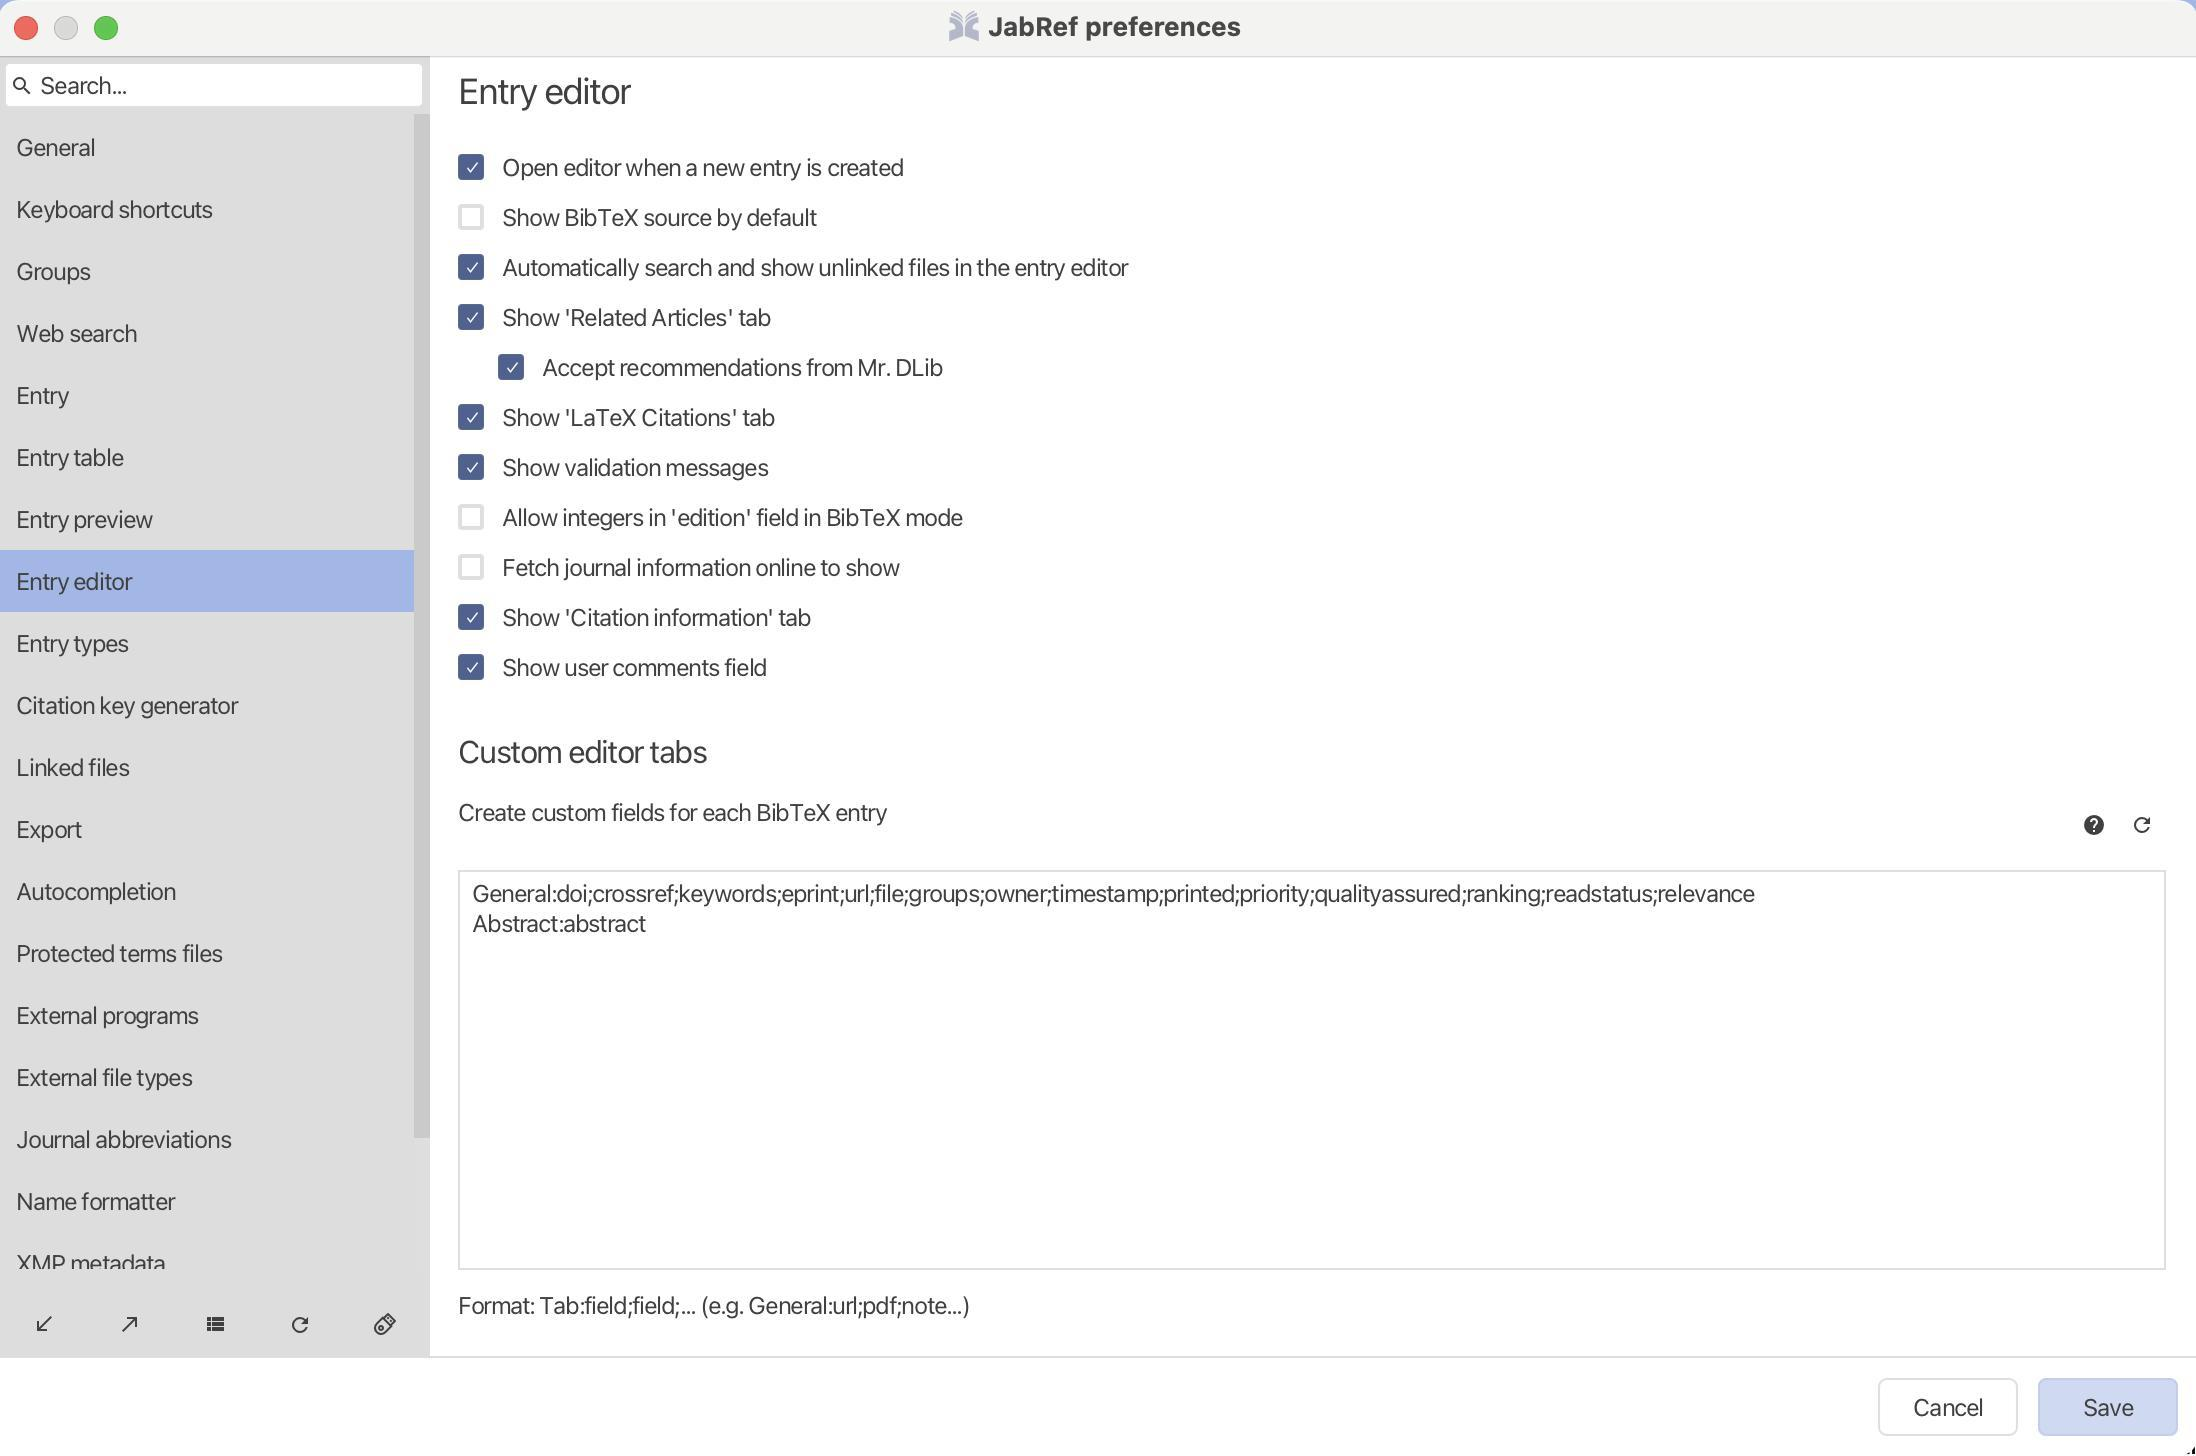
Accessibility tree:
{"name": "JabRef_preferences", "role": "AXWindow", "description": null, "role_description": "звичайне вікно", "value": null, "position": "314.00;193.00", "size": "1100;728", "children": [{"name": null, "role": "No role", "description": null, "role_description": "dialog", "value": null, "position": "0.00;28.00", "size": "1100;700", "children": [{"name": null, "role": "AXButton", "description": "Cancel", "role_description": "кнопка", "value": null, "position": "940.00;689.00", "size": "70;29", "children": []}, {"name": null, "role": "AXButton", "description": "Save", "role_description": "кнопка", "value": null, "position": "1020.00;689.00", "size": "70;29", "children": []}, {"name": null, "role": "AXTextField", "description": null, "role_description": "текстове поле", "value": "Search...", "position": "3.00;31.00", "size": "210;23", "children": [{"name": null, "role": "AXStaticText", "description": null, "role_description": "текст", "value": "Search...", "position": "21.00;35.00", "size": "43;15", "children": []}, {"name": null, "role": "AXStaticText", "description": null, "role_description": "текст", "value": "", "position": "21.00;35.00", "size": "0;15", "children": []}, {"name": null, "role": "AXStaticText", "description": null, "role_description": "текст", "value": null, "position": "6.00;35.50", "size": "12;14", "children": []}]}, {"name": null, "role": "AXTable", "description": null, "role_description": "list", "value": null, "position": "0.00;57.00", "size": "216;580", "children": [{"name": "General", "role": "AXRow", "description": null, "role_description": "рядок таблиці", "value": null, "position": "1.00;58.00", "size": "207;31", "children": [{"name": null, "role": "AXStaticText", "description": null, "role_description": "текст", "value": "General", "position": "9.00;66.00", "size": "39;15", "children": []}]}, {"name": "Keyboard_shortcuts", "role": "AXRow", "description": null, "role_description": "рядок таблиці", "value": null, "position": "1.00;89.00", "size": "207;31", "children": [{"name": null, "role": "AXStaticText", "description": null, "role_description": "текст", "value": "Keyboard shortcuts", "position": "9.00;97.00", "size": "98;15", "children": []}]}, {"name": "Groups", "role": "AXRow", "description": null, "role_description": "рядок таблиці", "value": null, "position": "1.00;120.00", "size": "207;31", "children": [{"name": null, "role": "AXStaticText", "description": null, "role_description": "текст", "value": "Groups", "position": "9.00;128.00", "size": "37;15", "children": []}]}, {"name": "Web_search", "role": "AXRow", "description": null, "role_description": "рядок таблиці", "value": null, "position": "1.00;151.00", "size": "207;31", "children": [{"name": null, "role": "AXStaticText", "description": null, "role_description": "текст", "value": "Web search", "position": "9.00;159.00", "size": "60;15", "children": []}]}, {"name": "Entry", "role": "AXRow", "description": null, "role_description": "рядок таблиці", "value": null, "position": "1.00;182.00", "size": "207;31", "children": [{"name": null, "role": "AXStaticText", "description": null, "role_description": "текст", "value": "Entry", "position": "9.00;190.00", "size": "26;15", "children": []}]}, {"name": "Entry_table", "role": "AXRow", "description": null, "role_description": "рядок таблиці", "value": null, "position": "1.00;213.00", "size": "207;31", "children": [{"name": null, "role": "AXStaticText", "description": null, "role_description": "текст", "value": "Entry table", "position": "9.00;221.00", "size": "53;15", "children": []}]}, {"name": "Entry_preview", "role": "AXRow", "description": null, "role_description": "рядок таблиці", "value": null, "position": "1.00;244.00", "size": "207;31", "children": [{"name": null, "role": "AXStaticText", "description": null, "role_description": "текст", "value": "Entry preview", "position": "9.00;252.00", "size": "68;15", "children": []}]}, {"name": "Entry_editor", "role": "AXRow", "description": null, "role_description": "рядок таблиці", "value": null, "position": "1.00;275.00", "size": "207;31", "children": [{"name": null, "role": "AXStaticText", "description": null, "role_description": "текст", "value": "Entry editor", "position": "9.00;283.00", "size": "58;15", "children": []}]}, {"name": "Entry_types", "role": "AXRow", "description": null, "role_description": "рядок таблиці", "value": null, "position": "1.00;306.00", "size": "207;31", "children": [{"name": null, "role": "AXStaticText", "description": null, "role_description": "текст", "value": "Entry types", "position": "9.00;314.00", "size": "56;15", "children": []}]}, {"name": "Citation_key_generator", "role": "AXRow", "description": null, "role_description": "рядок таблиці", "value": null, "position": "1.00;337.00", "size": "207;31", "children": [{"name": null, "role": "AXStaticText", "description": null, "role_description": "текст", "value": "Citation key generator", "position": "9.00;345.00", "size": "110;15", "children": []}]}, {"name": "Linked_files", "role": "AXRow", "description": null, "role_description": "рядок таблиці", "value": null, "position": "1.00;368.00", "size": "207;31", "children": [{"name": null, "role": "AXStaticText", "description": null, "role_description": "текст", "value": "Linked files", "position": "9.00;376.00", "size": "56;15", "children": []}]}, {"name": "Export", "role": "AXRow", "description": null, "role_description": "рядок таблиці", "value": null, "position": "1.00;399.00", "size": "207;31", "children": [{"name": null, "role": "AXStaticText", "description": null, "role_description": "текст", "value": "Export", "position": "9.00;407.00", "size": "33;15", "children": []}]}, {"name": "Autocompletion", "role": "AXRow", "description": null, "role_description": "рядок таблиці", "value": null, "position": "1.00;430.00", "size": "207;31", "children": [{"name": null, "role": "AXStaticText", "description": null, "role_description": "текст", "value": "Autocompletion", "position": "9.00;438.00", "size": "80;15", "children": []}]}, {"name": "Protected_terms_files", "role": "AXRow", "description": null, "role_description": "рядок таблиці", "value": null, "position": "1.00;461.00", "size": "207;31", "children": [{"name": null, "role": "AXStaticText", "description": null, "role_description": "текст", "value": "Protected terms files", "position": "9.00;469.00", "size": "103;15", "children": []}]}, {"name": "External_programs", "role": "AXRow", "description": null, "role_description": "рядок таблиці", "value": null, "position": "1.00;492.00", "size": "207;31", "children": [{"name": null, "role": "AXStaticText", "description": null, "role_description": "текст", "value": "External programs", "position": "9.00;500.00", "size": "91;15", "children": []}]}, {"name": "External_file_types", "role": "AXRow", "description": null, "role_description": "рядок таблиці", "value": null, "position": "1.00;523.00", "size": "207;31", "children": [{"name": null, "role": "AXStaticText", "description": null, "role_description": "текст", "value": "External file types", "position": "9.00;531.00", "size": "88;15", "children": []}]}, {"name": "Journal_abbreviations", "role": "AXRow", "description": null, "role_description": "рядок таблиці", "value": null, "position": "1.00;554.00", "size": "207;31", "children": [{"name": null, "role": "AXStaticText", "description": null, "role_description": "текст", "value": "Journal abbreviations", "position": "9.00;562.00", "size": "107;15", "children": []}]}, {"name": "Name_formatter", "role": "AXRow", "description": null, "role_description": "рядок таблиці", "value": null, "position": "1.00;585.00", "size": "207;31", "children": [{"name": null, "role": "AXStaticText", "description": null, "role_description": "текст", "value": "Name formatter", "position": "9.00;593.00", "size": "79;15", "children": []}]}, {"name": "XMP_metadata", "role": "AXRow", "description": null, "role_description": "рядок таблиці", "value": null, "position": "1.00;616.00", "size": "207;31", "children": [{"name": null, "role": "AXStaticText", "description": null, "role_description": "текст", "value": "XMP metadata", "position": "9.00;624.00", "size": "75;15", "children": []}]}, {"name": null, "role": "AXScrollBar", "description": null, "role_description": "смуга прокручування", "value": 0.0, "position": "208.00;57.00", "size": "8;580", "children": [{"name": null, "role": "AXButton", "description": null, "role_description": "кнопка", "value": null, "position": "208.00;635.50", "size": "8;1", "children": []}, {"name": null, "role": "AXButton", "description": null, "role_description": "кнопка", "value": null, "position": "208.00;57.00", "size": "8;1", "children": []}, {"name": null, "role": "AXValueIndicator", "description": null, "role_description": "індикатор значення", "value": 0.0, "position": "208.00;57.00", "size": "8;512", "children": []}]}]}, {"name": null, "role": "AXButton", "description": null, "role_description": "кнопка", "value": null, "position": "3.00;648.50", "size": "40;26", "children": []}, {"name": null, "role": "AXButton", "description": null, "role_description": "кнопка", "value": null, "position": "46.00;648.50", "size": "40;26", "children": []}, {"name": null, "role": "AXButton", "description": null, "role_description": "кнопка", "value": null, "position": "88.50;648.50", "size": "40;26", "children": []}, {"name": null, "role": "AXButton", "description": null, "role_description": "кнопка", "value": null, "position": "131.00;648.50", "size": "40;26", "children": []}, {"name": null, "role": "AXCheckBox", "description": null, "role_description": "галочка", "value": 0, "position": "173.50;648.50", "size": "40;26", "children": []}, {"name": null, "role": "AXScrollArea", "description": null, "role_description": "область прокручування", "value": null, "position": "224.00;28.00", "size": "876;650", "children": [{"name": null, "role": "AXStaticText", "description": null, "role_description": "текст", "value": "Entry editor", "position": "230.00;34.00", "size": "86;32", "children": []}, {"name": null, "role": "AXCheckBox", "description": "Open editor when a new entry is created", "role_description": "галочка", "value": 1, "position": "230.00;76.00", "size": "223;15", "children": []}, {"name": null, "role": "AXCheckBox", "description": "Show BibTeX source by default", "role_description": "галочка", "value": 0, "position": "230.00;101.00", "size": "179;15", "children": []}, {"name": null, "role": "AXCheckBox", "description": "Automatically search and show unlinked files in the entry editor", "role_description": "галочка", "value": 1, "position": "230.00;126.00", "size": "335;15", "children": []}, {"name": null, "role": "AXCheckBox", "description": "Show 'Related Articles' tab", "role_description": "галочка", "value": 1, "position": "230.00;151.00", "size": "156;15", "children": []}, {"name": null, "role": "AXCheckBox", "description": "Accept recommendations from Mr. DLib", "role_description": "галочка", "value": 1, "position": "230.00;176.00", "size": "242;15", "children": []}, {"name": null, "role": "AXCheckBox", "description": "Show 'LaTeX Citations' tab", "role_description": "галочка", "value": 1, "position": "230.00;201.00", "size": "158;15", "children": []}, {"name": null, "role": "AXCheckBox", "description": "Show validation messages", "role_description": "галочка", "value": 1, "position": "230.00;226.00", "size": "155;15", "children": []}, {"name": null, "role": "AXCheckBox", "description": "Allow integers in 'edition' field in BibTeX mode", "role_description": "галочка", "value": 0, "position": "230.00;251.00", "size": "252;15", "children": []}, {"name": null, "role": "AXCheckBox", "description": "Fetch journal information online to show", "role_description": "галочка", "value": 0, "position": "230.00;276.00", "size": "221;15", "children": []}, {"name": null, "role": "AXCheckBox", "description": "Show 'Citation information' tab", "role_description": "галочка", "value": 1, "position": "230.00;301.00", "size": "176;15", "children": []}, {"name": null, "role": "AXCheckBox", "description": "Show user comments field", "role_description": "галочка", "value": 1, "position": "230.00;326.00", "size": "154;15", "children": []}, {"name": null, "role": "AXStaticText", "description": null, "role_description": "текст", "value": "Custom editor tabs", "position": "230.00;351.00", "size": "124;38", "children": []}, {"name": null, "role": "AXStaticText", "description": null, "role_description": "текст", "value": "Create custom fields for each BibTeX entry", "position": "230.00;398.50", "size": "214;15", "children": []}, {"name": null, "role": "AXButton", "description": null, "role_description": "кнопка", "value": null, "position": "1036.00;398.50", "size": "24;26", "children": []}, {"name": null, "role": "AXButton", "description": null, "role_description": "кнопка", "value": null, "position": "1060.00;398.50", "size": "24;26", "children": []}, {"name": null, "role": "AXTextArea", "description": null, "role_description": "область вводу тексту", "value": "General:doi;crossref;keywords;eprint;url;file;groups;owner;timestamp;printed;priority;qualityassured;ranking;readstatus;relevance\nAbstract:abstract\n", "position": "230.00;435.00", "size": "854;200", "children": [{"name": null, "role": "AXScrollArea", "description": null, "role_description": "область прокручування", "value": null, "position": "230.00;435.00", "size": "854;200", "children": [{"name": null, "role": "AXStaticText", "description": null, "role_description": "текст", "value": "General:doi;crossref;keywords;eprint;url;file;groups;owner;timestamp;printed;priority;qualityassured;ranking;readstatus;relevance\nAbstract:abstract\n", "position": "237.00;439.00", "size": "840;45", "children": []}]}]}, {"name": null, "role": "AXStaticText", "description": null, "role_description": "текст", "value": "Format: Tab:field;field;... (e.g. General:url;pdf;note...)", "position": "230.00;645.00", "size": "256;15", "children": []}]}]}, {"name": null, "role": "AXButton", "description": null, "role_description": "кнопка закривання", "value": null, "position": "7.00;6.00", "size": "14;16", "children": []}, {"name": null, "role": "AXButton", "description": null, "role_description": "кнопка оптимізації", "value": null, "position": "47.00;6.00", "size": "14;16", "children": [{"name": null, "role": "AXGroup", "description": null, "role_description": "група", "value": null, "position": "47.00;6.00", "size": "14;16", "children": [{"name": null, "role": "AXGroup", "description": null, "role_description": "group", "value": null, "position": "47.00;6.00", "size": "14;16", "children": []}]}]}, {"name": null, "role": "AXButton", "description": null, "role_description": "кнопка згортання", "value": null, "position": "27.00;6.00", "size": "14;16", "children": []}, {"name": "JabRef_preferences", "role": "AXImage", "description": null, "role_description": "зображення", "value": null, "position": "475.00;5.00", "size": "16;16", "children": []}, {"name": null, "role": "AXStaticText", "description": null, "role_description": "текст", "value": "JabRef preferences", "position": "493.00;5.00", "size": "131;16", "children": []}]}